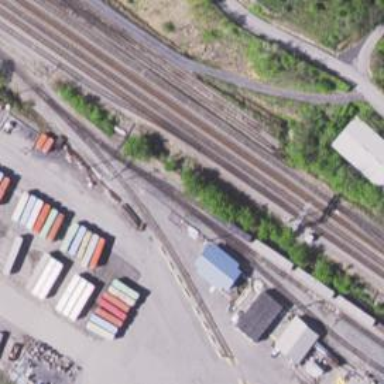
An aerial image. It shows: Railway siding for service.